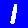
Digit: 1